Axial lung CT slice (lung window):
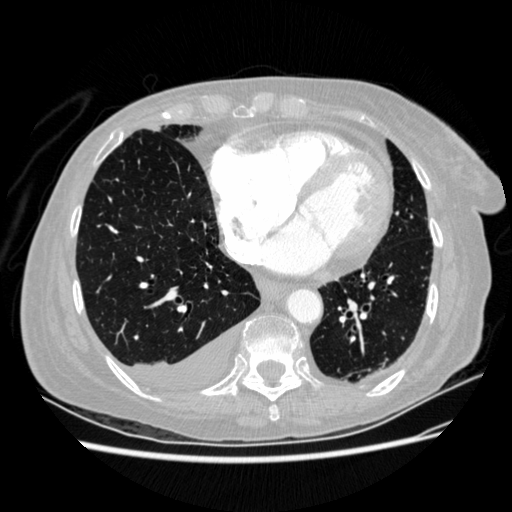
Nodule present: no